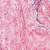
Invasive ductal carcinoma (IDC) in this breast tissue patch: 0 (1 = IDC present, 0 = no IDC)